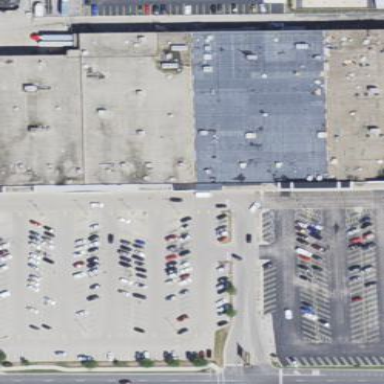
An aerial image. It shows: Retail building.